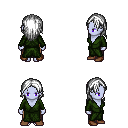
a pixel art fantasy rpg character, female body template, dark elf, purple skin, green robe, robe skirt, white long hairstyle, brown shoes, four views (front, back, left, right), 2x2 character sprite sheet, small pixel art, hard edges, no anti-aliasing